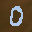
Label: 0